Interaction volume radius: 10 \u00c5
Interaction volume height: 15 \u00c5
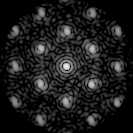
Disorder parameter: 0.2836